Question: I want to draw a filled arc like this:

'CCDrawNode' only contain methods to draw a circle, a polygon or a line - but no arc.
To be clear, I'm wanting to be able to generate the arc at runtime, with an arbitrary radius and arc angle.
Is there a way to have Cocos2d draw an arc, or would I have to do it myself with OpenGL?
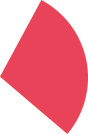
Answer: I guess you can use the 'CCProgressNode', and by setting the sprite to an orange circle, you can draw an arc by setting the progress property.
Now, whether you can set the sprite as a vectorized circle that you can just scale, I am not really sure.
Personally, I'd suggest you add the drawing arc code to 'CCDrawNode', and submit a PR.